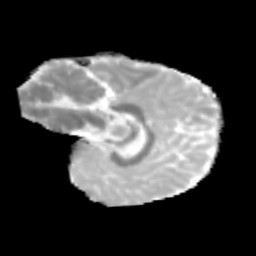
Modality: MD
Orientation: sagittal
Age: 12
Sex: male
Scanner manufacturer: siemens
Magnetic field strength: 3 T
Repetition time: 3.8 s
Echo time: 0.07 s